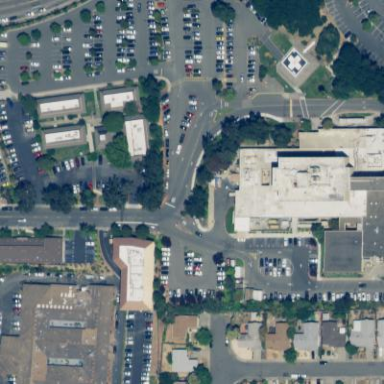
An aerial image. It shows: Healthcare facility identified as hospital.